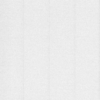
Label: dusty